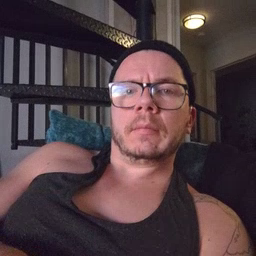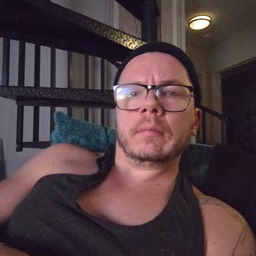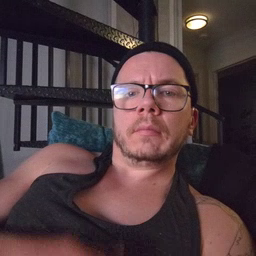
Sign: fast